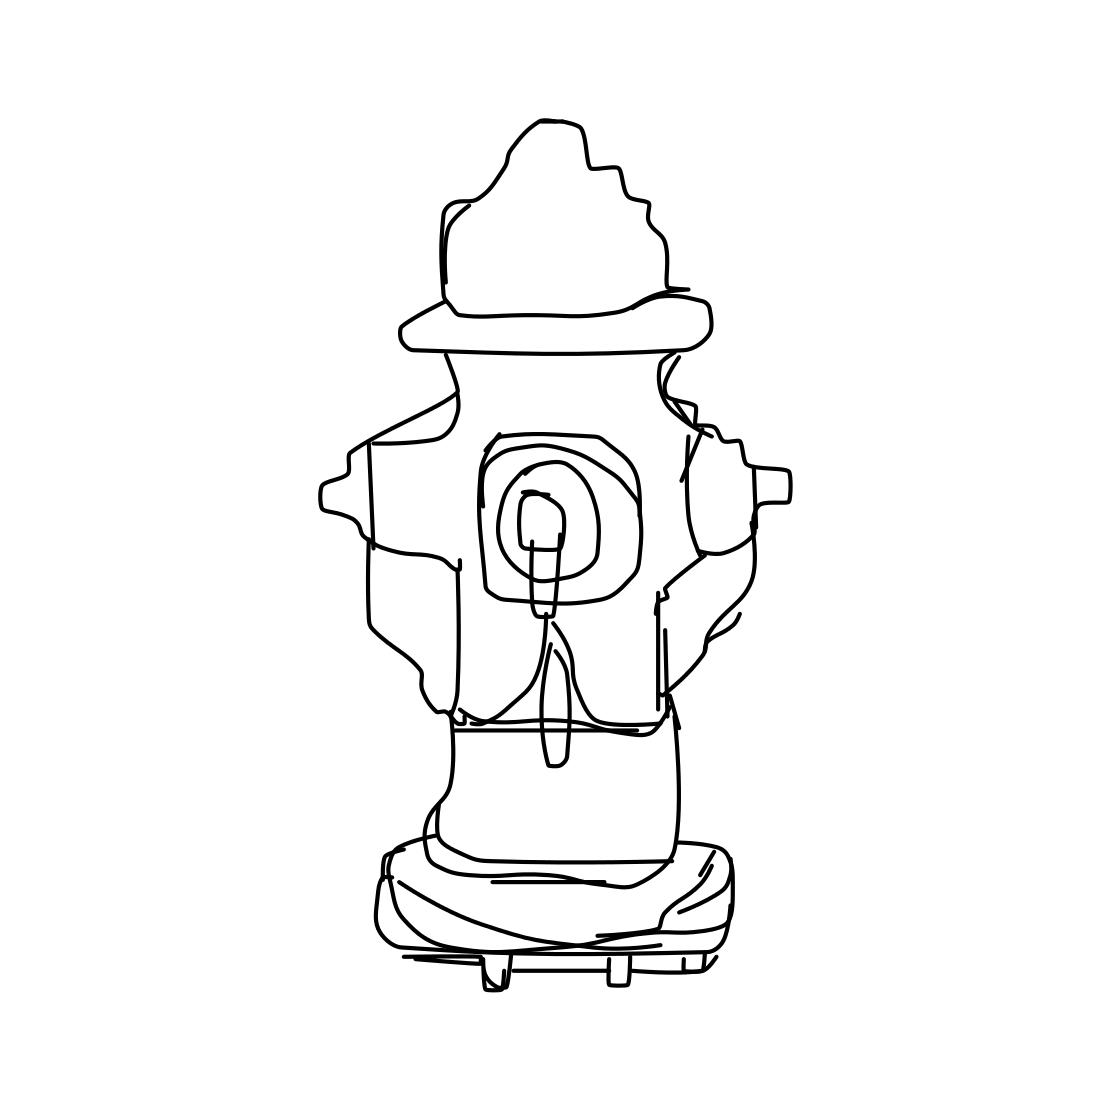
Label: fire hydrant